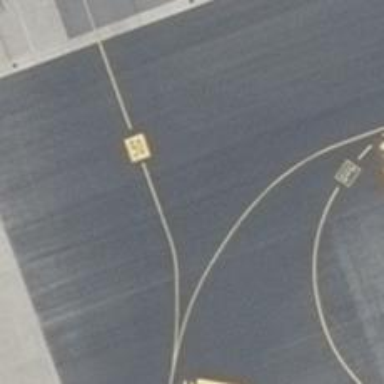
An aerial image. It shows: Parking position at the airport with concrete surface.